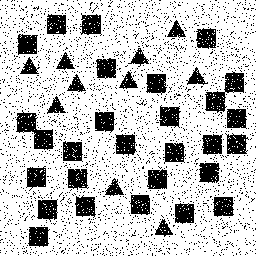
Squares: 28
Triangles: 10
Stars: 0
Total shapes: 38